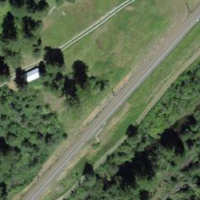
EUNIS habitat code: 21
Species observed at this site:
Prunus padus